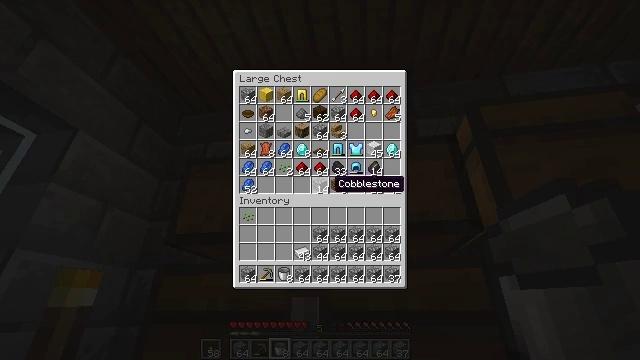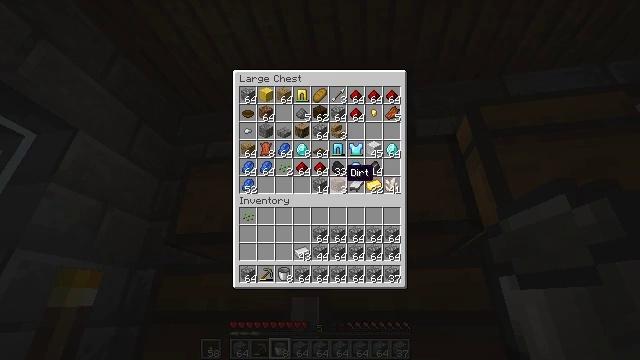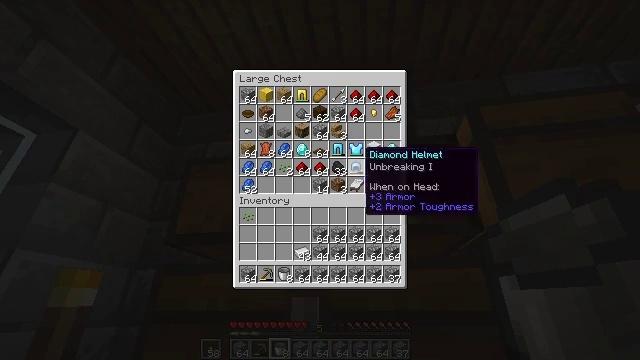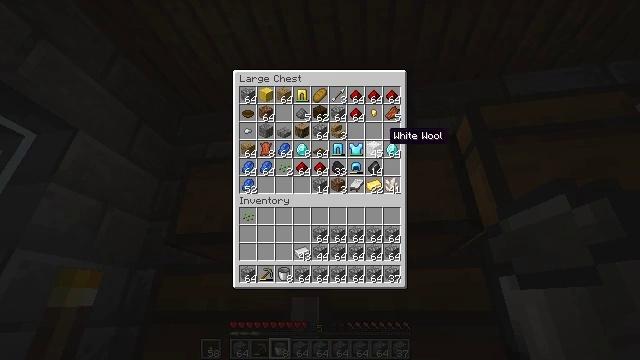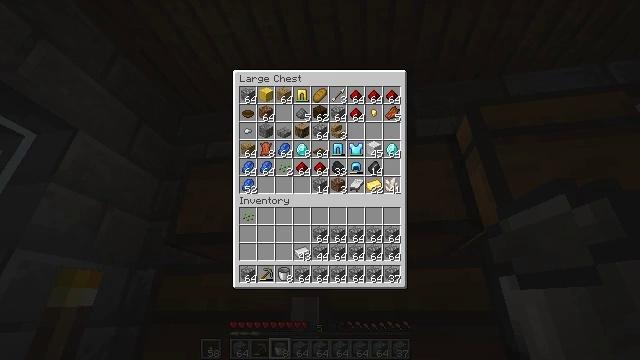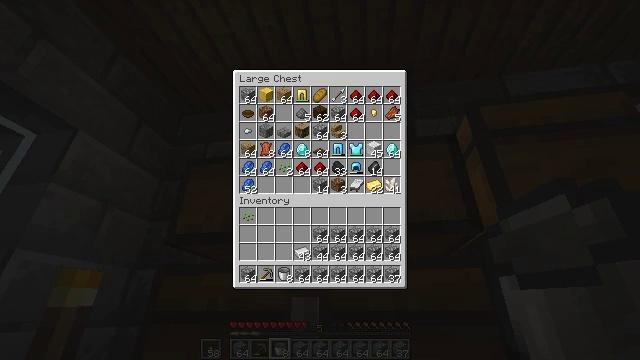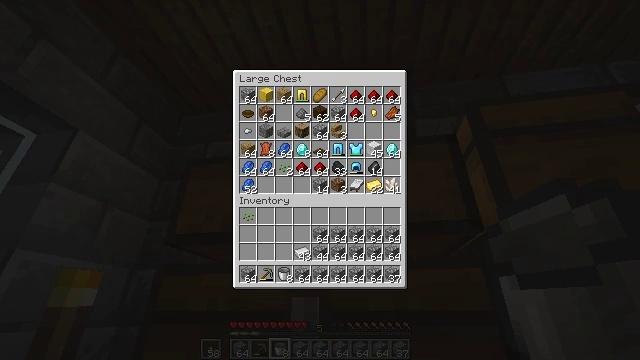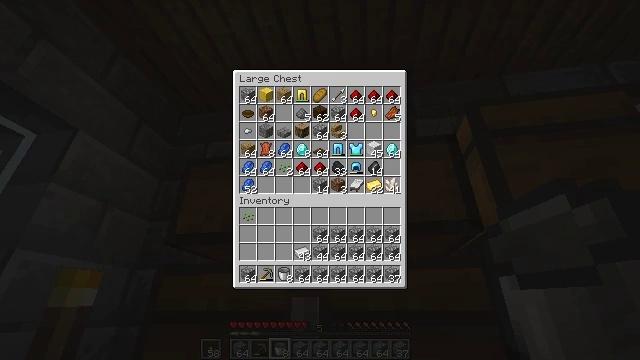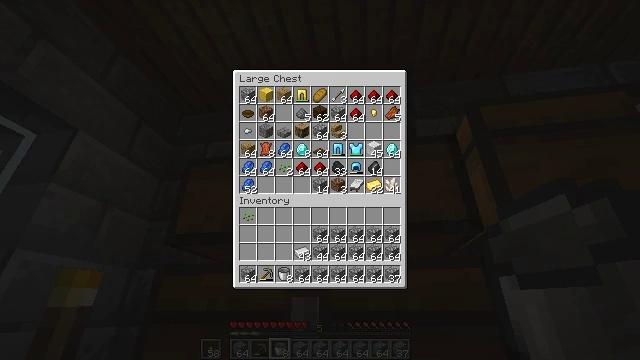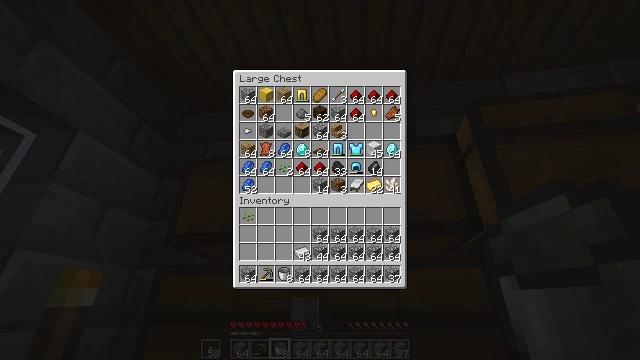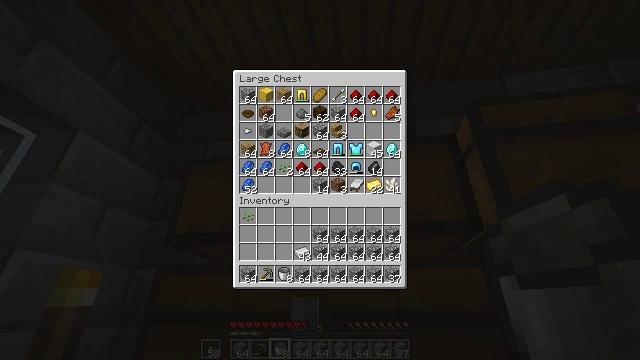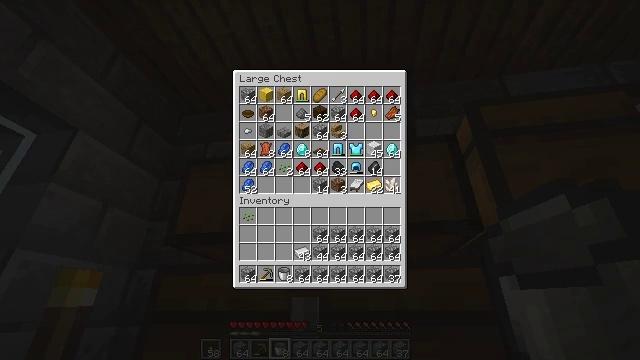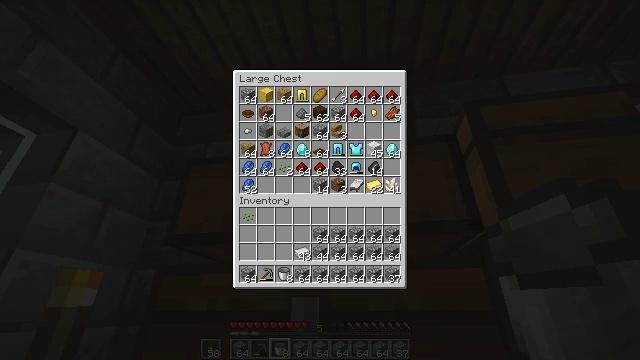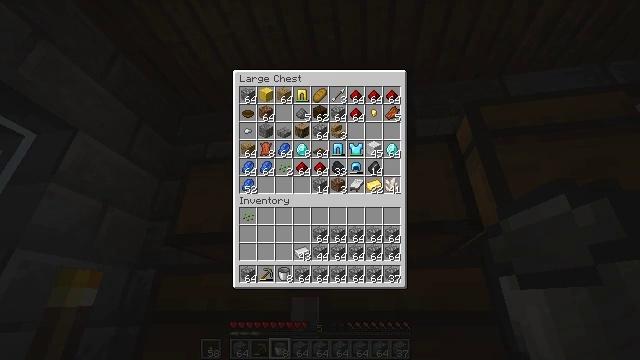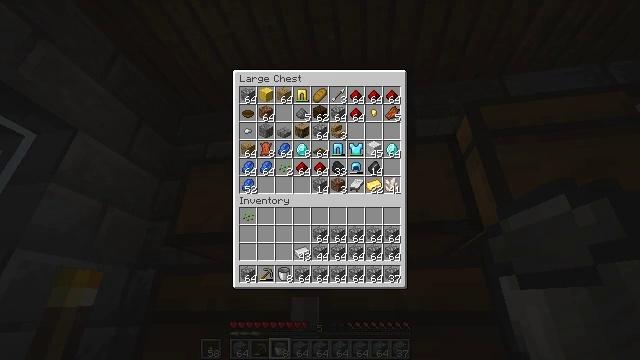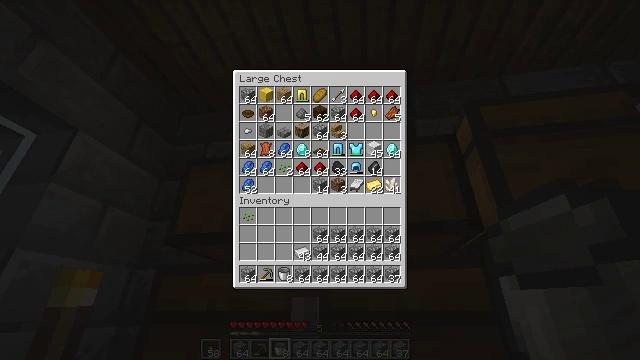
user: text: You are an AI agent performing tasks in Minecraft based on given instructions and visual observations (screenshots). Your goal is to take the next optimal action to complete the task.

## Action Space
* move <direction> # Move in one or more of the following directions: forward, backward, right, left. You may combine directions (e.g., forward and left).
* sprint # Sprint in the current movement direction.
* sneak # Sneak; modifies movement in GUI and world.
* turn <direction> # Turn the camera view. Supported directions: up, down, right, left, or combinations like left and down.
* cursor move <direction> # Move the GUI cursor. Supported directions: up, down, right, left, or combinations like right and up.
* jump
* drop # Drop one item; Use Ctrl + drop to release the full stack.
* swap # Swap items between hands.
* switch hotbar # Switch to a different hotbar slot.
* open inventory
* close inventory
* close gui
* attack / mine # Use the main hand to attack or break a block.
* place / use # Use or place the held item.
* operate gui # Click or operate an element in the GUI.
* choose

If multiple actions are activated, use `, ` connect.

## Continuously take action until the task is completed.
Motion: motion action
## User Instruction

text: Use the crafting table to craft a dark oak trapdoor.
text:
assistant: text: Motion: cursor move right and up
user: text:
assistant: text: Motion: cursor move right and up
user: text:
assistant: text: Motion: cursor move right and up
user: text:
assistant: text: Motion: cursor move right and up
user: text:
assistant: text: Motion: cursor move right and up
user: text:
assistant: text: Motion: cursor move right and up
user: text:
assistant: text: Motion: no_op
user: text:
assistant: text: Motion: no_op
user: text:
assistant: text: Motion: no_op
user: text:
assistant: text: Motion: cursor move down
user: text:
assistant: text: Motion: cursor move down
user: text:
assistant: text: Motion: cursor move down
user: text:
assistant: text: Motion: cursor move down
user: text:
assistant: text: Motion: cursor move down
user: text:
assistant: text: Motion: no_op
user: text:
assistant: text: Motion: no_op
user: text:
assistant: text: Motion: no_op
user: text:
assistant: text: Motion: cursor move left and down
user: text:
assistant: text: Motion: cursor move left and down
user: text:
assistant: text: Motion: no_op
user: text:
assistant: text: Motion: cursor move left
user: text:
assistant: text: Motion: cursor move left
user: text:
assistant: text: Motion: cursor move left
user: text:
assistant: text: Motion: cursor move left
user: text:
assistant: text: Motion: cursor move left
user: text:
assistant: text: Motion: cursor move up
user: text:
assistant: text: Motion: cursor move up
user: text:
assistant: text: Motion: cursor move up
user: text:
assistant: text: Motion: cursor move right and up
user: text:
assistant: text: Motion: cursor move right and up